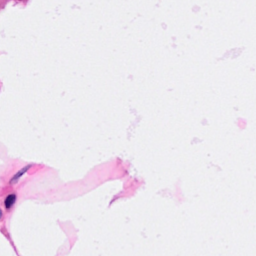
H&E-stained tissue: Breast